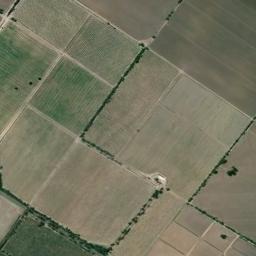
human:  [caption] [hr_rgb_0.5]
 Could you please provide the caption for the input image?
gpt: Many neatly arranged light green and tan mixed rectangular farmlands of different sizes .

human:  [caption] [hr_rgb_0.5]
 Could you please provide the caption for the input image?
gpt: Some green rectangular farmlands of different sizes are neatly arranged on the ground .

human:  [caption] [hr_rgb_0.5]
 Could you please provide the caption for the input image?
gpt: There are several dirt roads between the rectangular farmlands .

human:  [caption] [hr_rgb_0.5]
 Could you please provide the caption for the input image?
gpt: There are some light green and bare rectangular farmland .

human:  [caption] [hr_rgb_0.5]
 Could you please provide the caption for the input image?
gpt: There are some yellow rectangular farmlands of different sizes .